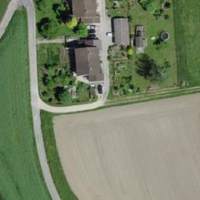
EUNIS habitat code: 55
Species observed at this site:
Petasites albus